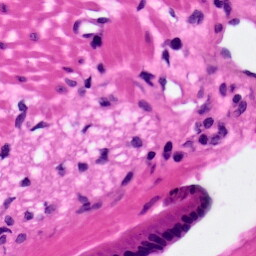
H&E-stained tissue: Pancreatic